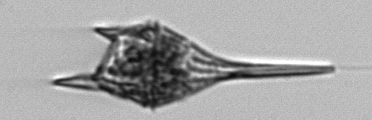
Label: Tripos_lineatus